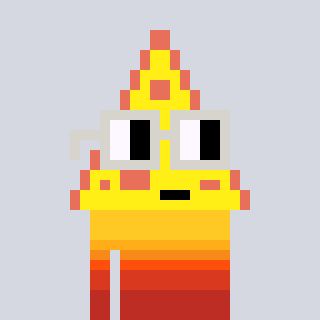
a pixel art character with square light gray glasses, a pizza-shaped head and a grayscale-colored body on a cool background